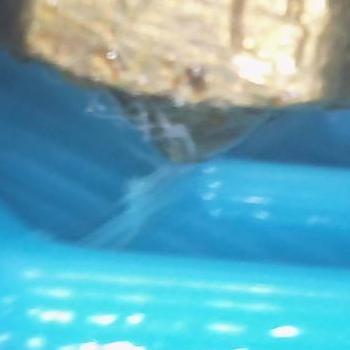
Flow rate: 84%